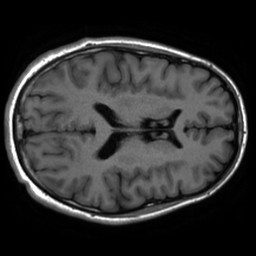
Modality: inplaneT1
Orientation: axial
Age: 20
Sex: male
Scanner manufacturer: ge
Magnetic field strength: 3 T
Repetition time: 2.499 s
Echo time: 0.02513 s